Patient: sex M, age 60
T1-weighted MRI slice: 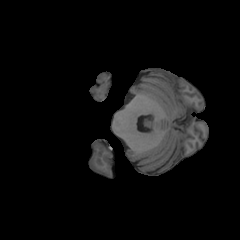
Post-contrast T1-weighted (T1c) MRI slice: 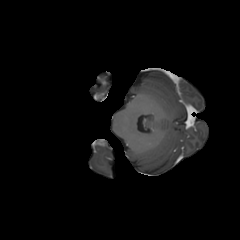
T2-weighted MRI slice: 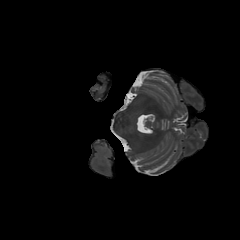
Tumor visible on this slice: no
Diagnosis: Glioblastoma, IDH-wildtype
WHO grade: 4